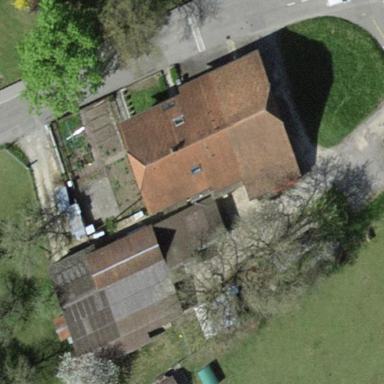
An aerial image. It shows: Farmyard area.